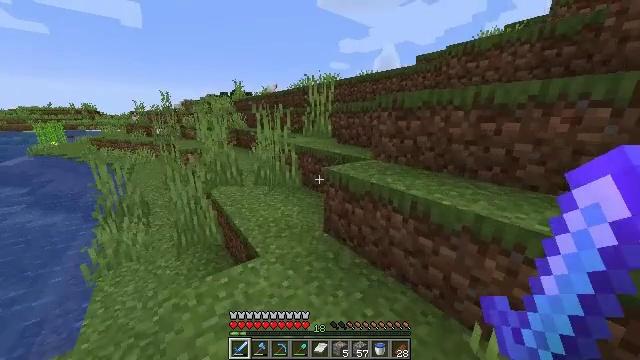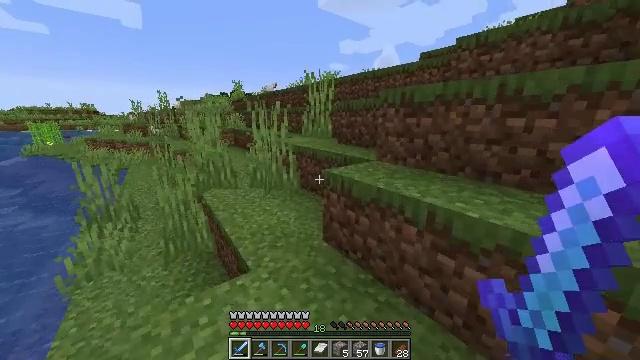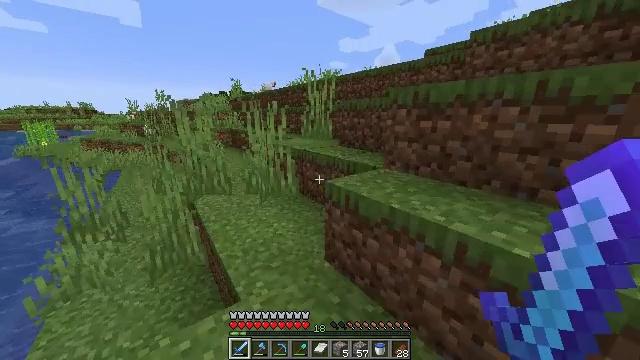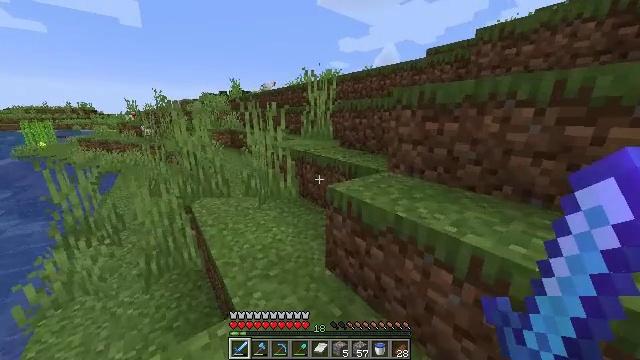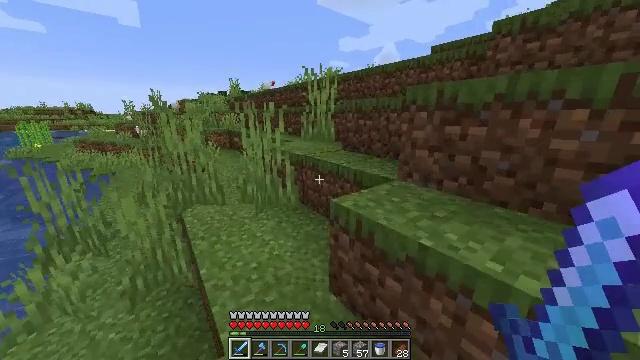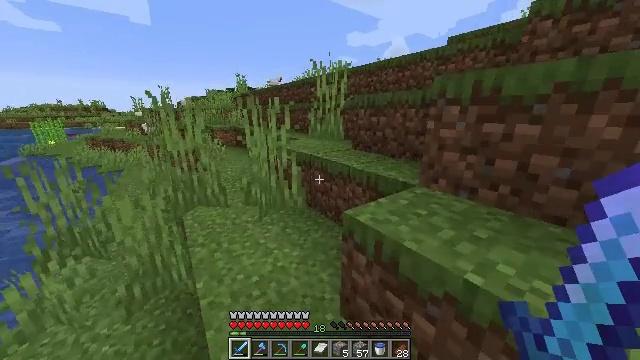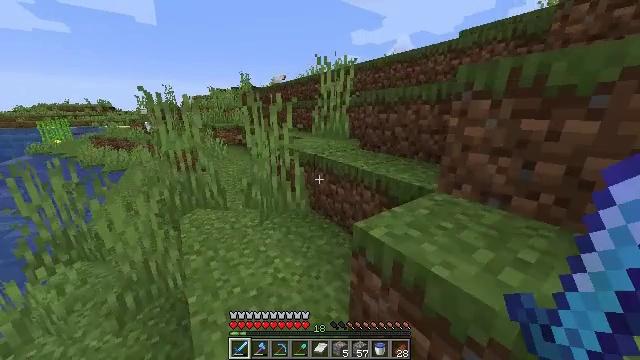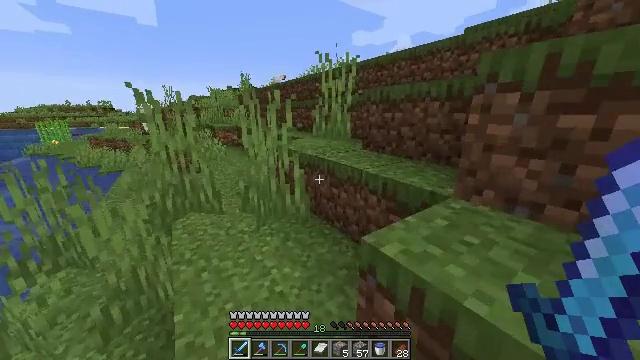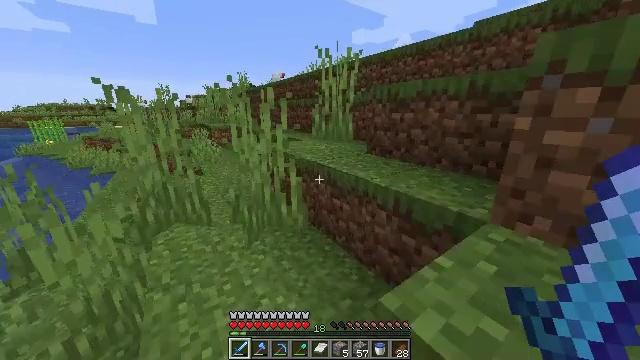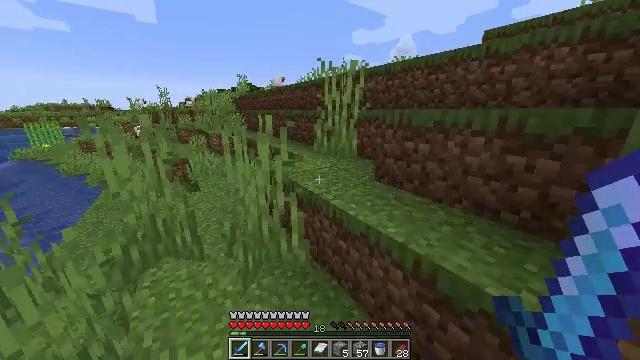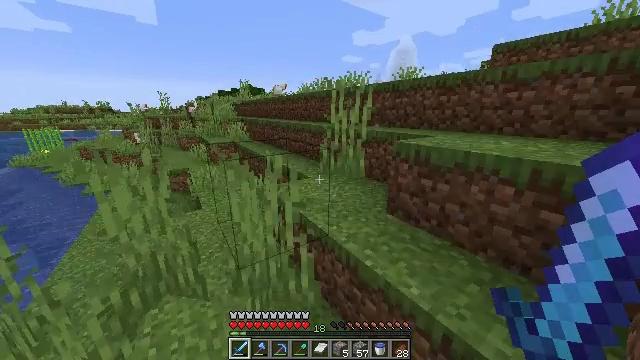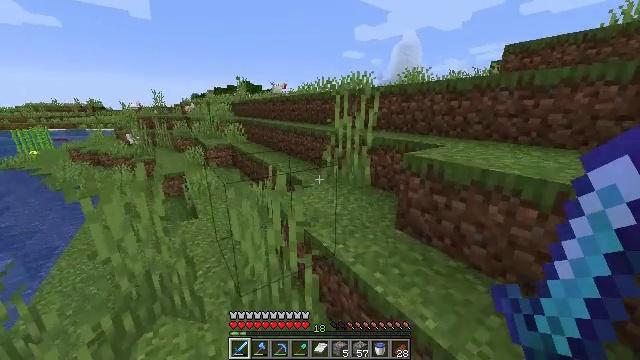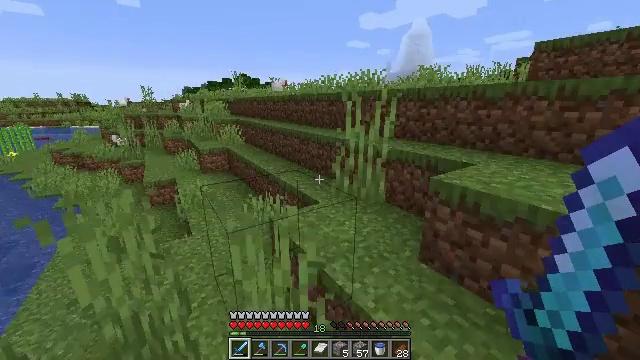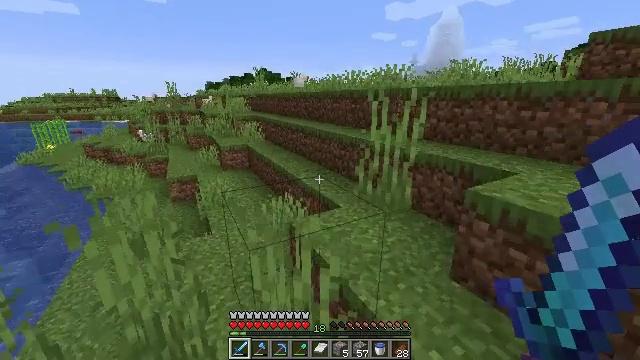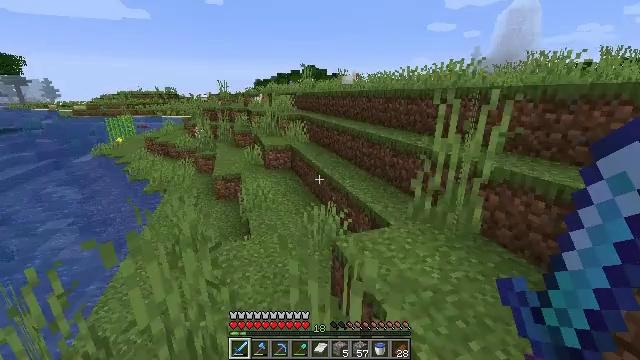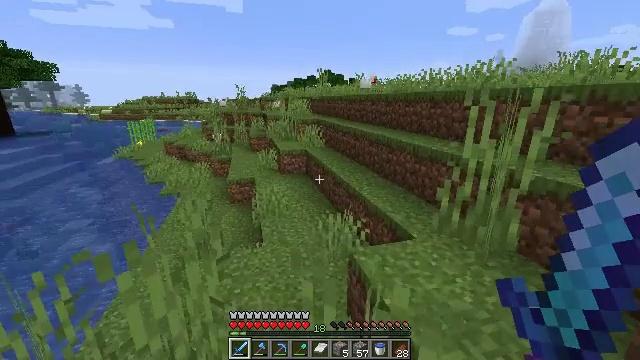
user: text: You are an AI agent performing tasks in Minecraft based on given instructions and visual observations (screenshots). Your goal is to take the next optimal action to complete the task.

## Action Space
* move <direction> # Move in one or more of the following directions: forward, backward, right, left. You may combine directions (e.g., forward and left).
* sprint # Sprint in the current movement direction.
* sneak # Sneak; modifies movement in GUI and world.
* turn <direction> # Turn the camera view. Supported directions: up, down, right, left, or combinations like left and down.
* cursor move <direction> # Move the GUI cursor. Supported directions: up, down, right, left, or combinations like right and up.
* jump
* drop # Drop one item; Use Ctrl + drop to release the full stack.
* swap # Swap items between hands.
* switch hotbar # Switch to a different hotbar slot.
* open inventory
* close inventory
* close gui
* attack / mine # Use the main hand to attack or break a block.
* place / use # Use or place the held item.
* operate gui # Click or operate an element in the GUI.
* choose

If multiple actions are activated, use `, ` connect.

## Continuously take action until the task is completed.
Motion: motion action
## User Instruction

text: Kill the chicken.
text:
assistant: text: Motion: move forward
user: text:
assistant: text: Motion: move forward
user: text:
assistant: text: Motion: move forward
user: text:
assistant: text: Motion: move forward
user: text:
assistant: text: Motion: move forward, turn left
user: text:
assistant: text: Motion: move forward, turn left
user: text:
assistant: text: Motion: move forward
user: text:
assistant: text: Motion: move forward
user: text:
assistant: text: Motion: move forward, jump
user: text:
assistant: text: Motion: move forward, jump
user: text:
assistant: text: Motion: move forward, jump
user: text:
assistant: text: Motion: move forward, jump
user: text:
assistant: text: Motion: move forward, turn left
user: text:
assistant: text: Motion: move forward, turn left
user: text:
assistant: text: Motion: move forward, turn left and up
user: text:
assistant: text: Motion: move forward
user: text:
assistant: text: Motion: move forward
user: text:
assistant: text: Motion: move forward
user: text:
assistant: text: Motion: move forward
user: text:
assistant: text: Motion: move forward
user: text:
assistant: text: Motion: move forward
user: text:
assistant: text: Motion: move forward
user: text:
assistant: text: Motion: move forward, jump
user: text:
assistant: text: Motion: move forward, turn right, jump
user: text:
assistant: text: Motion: move forward, turn right and down, jump
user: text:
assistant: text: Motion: move forward, turn right, jump
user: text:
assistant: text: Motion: move forward, jump
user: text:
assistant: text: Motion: move forward
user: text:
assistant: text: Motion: move forward
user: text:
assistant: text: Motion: move forward